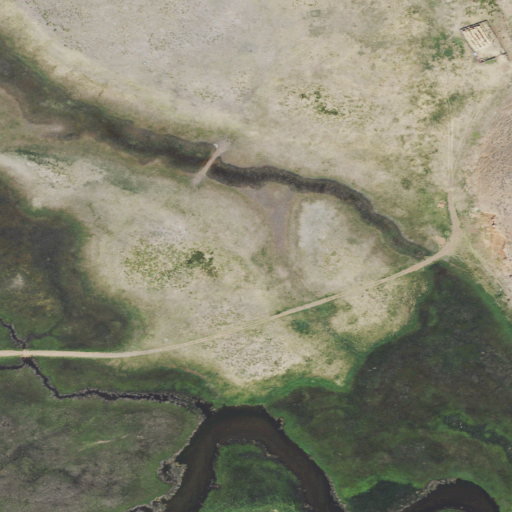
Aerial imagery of valley in Utah named Meadowville Valley containing herbaceous wetlands, pasture, shrub, cultivated crops, woody wetlands, and open water